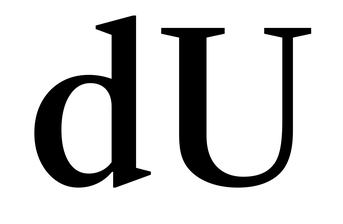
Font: LibreCaslonText_Medium